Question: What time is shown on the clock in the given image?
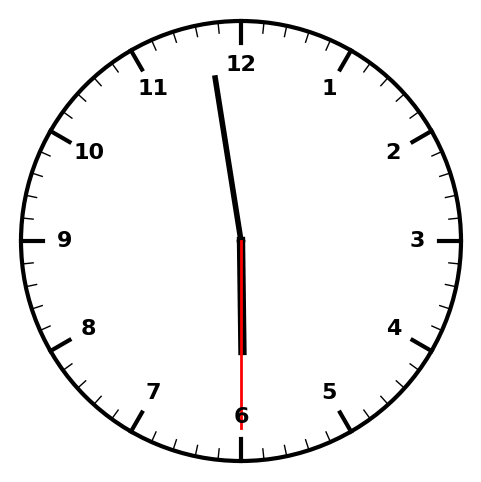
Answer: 05:58:30